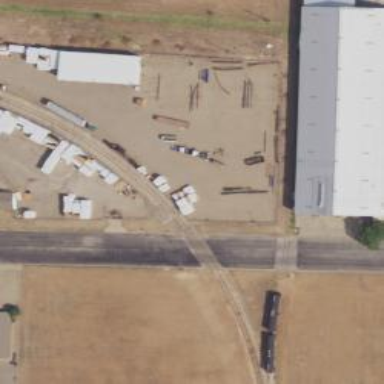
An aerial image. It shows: Railway level crossing.